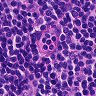
Metastatic tissue present: no